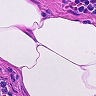
Metastatic tissue present: no